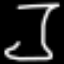
Label: hourglass